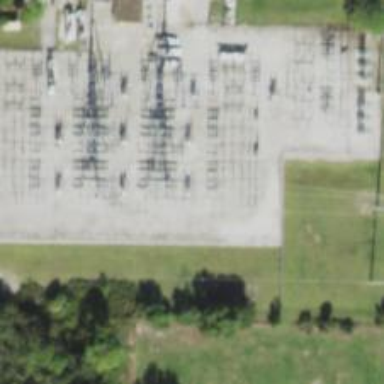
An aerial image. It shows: Switch used for power control.